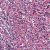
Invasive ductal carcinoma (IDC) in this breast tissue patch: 1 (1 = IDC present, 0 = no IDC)